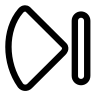
Cursor type: resize_e
OS/theme: linux-bibata
Variant: white